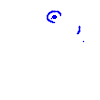
Particle: electron